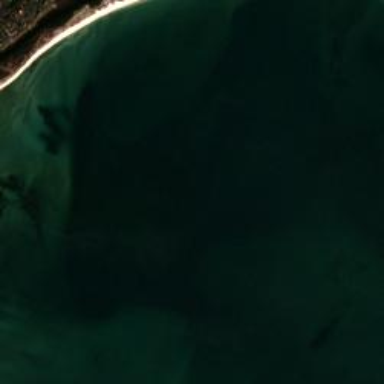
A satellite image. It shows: Sandy beach with natural surroundings.